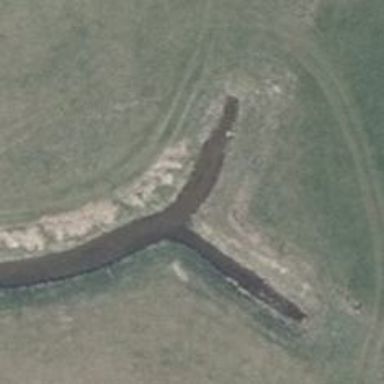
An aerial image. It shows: Culvert tunnel.